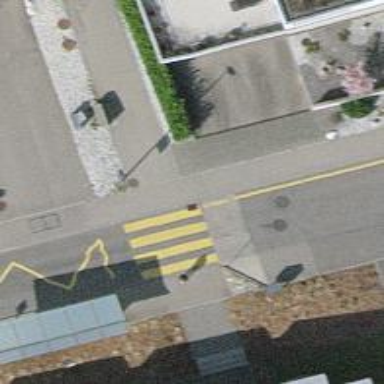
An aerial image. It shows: Zebra crossing on the road.